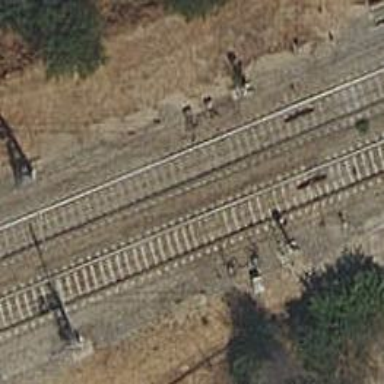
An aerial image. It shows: Bridge over electrified railway with contact line.